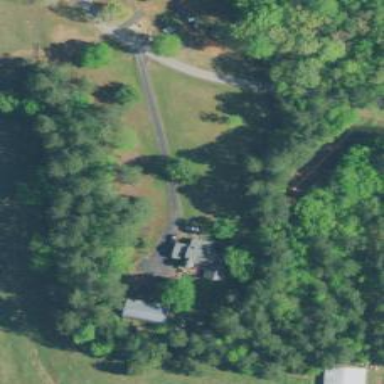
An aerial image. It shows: Driveway.